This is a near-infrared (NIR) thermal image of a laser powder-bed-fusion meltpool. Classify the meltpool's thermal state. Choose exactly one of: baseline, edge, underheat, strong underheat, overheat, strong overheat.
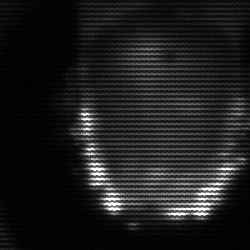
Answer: baseline